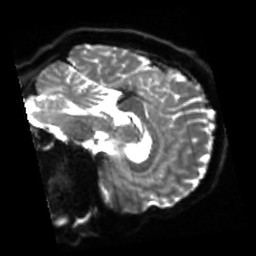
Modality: sbref
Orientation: sagittal
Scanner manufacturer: siemens
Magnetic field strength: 3 T
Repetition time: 4 s
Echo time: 0.0594 s